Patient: sex M, age 52
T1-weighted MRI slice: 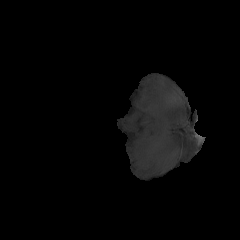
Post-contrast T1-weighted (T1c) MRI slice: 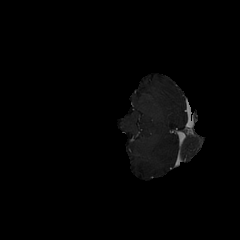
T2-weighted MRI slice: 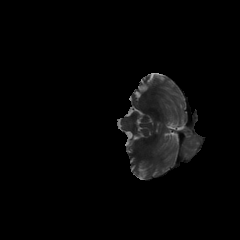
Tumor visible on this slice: no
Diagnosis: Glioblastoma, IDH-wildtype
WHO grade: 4